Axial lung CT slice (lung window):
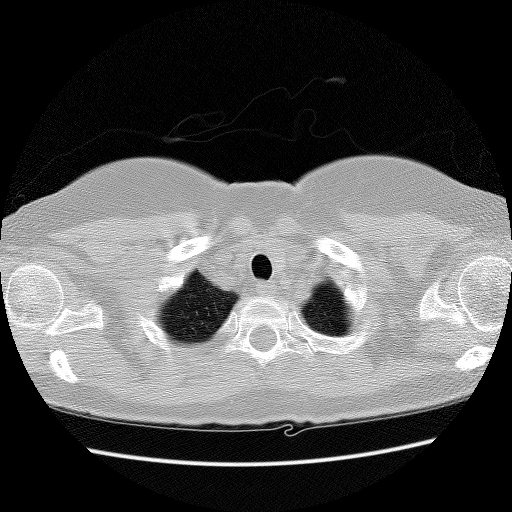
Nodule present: no